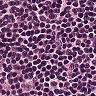
Metastatic tissue present: no